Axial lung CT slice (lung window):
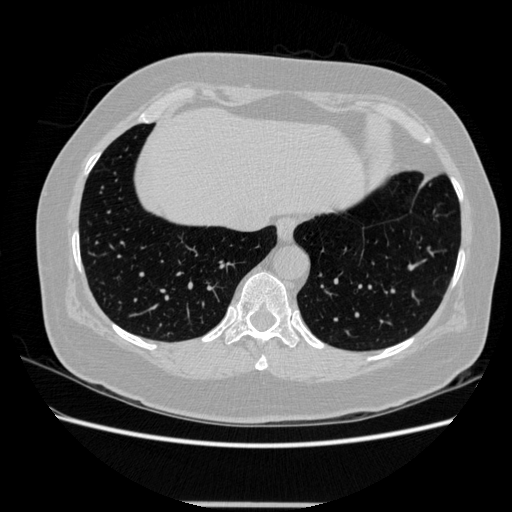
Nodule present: no